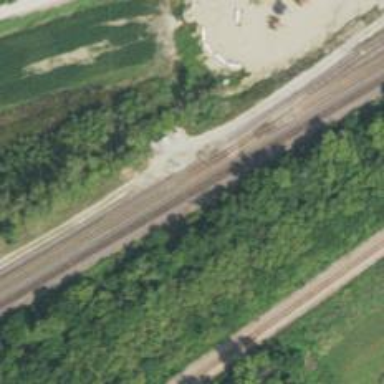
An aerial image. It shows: Railway signal.